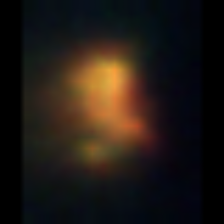
Taxon: Unknown_detritus
Group: Unknown